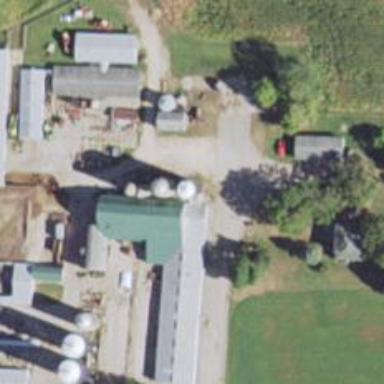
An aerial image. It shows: Silo building.